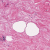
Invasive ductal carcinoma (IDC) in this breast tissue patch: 0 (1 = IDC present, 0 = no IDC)